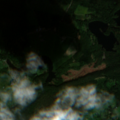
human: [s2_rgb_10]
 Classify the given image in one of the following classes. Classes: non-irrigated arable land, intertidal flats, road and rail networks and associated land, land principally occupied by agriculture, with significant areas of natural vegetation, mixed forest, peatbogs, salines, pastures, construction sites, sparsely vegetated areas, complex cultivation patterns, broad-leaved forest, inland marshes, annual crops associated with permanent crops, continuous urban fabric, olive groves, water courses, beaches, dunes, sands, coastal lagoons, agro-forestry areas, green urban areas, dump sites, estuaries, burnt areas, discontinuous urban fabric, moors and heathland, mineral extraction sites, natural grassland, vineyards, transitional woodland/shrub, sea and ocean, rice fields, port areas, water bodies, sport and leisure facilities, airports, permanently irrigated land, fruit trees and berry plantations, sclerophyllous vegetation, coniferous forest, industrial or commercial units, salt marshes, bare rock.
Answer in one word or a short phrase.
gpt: non-irrigated arable land, broad-leaved forest, coniferous forest, mixed forest